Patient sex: F
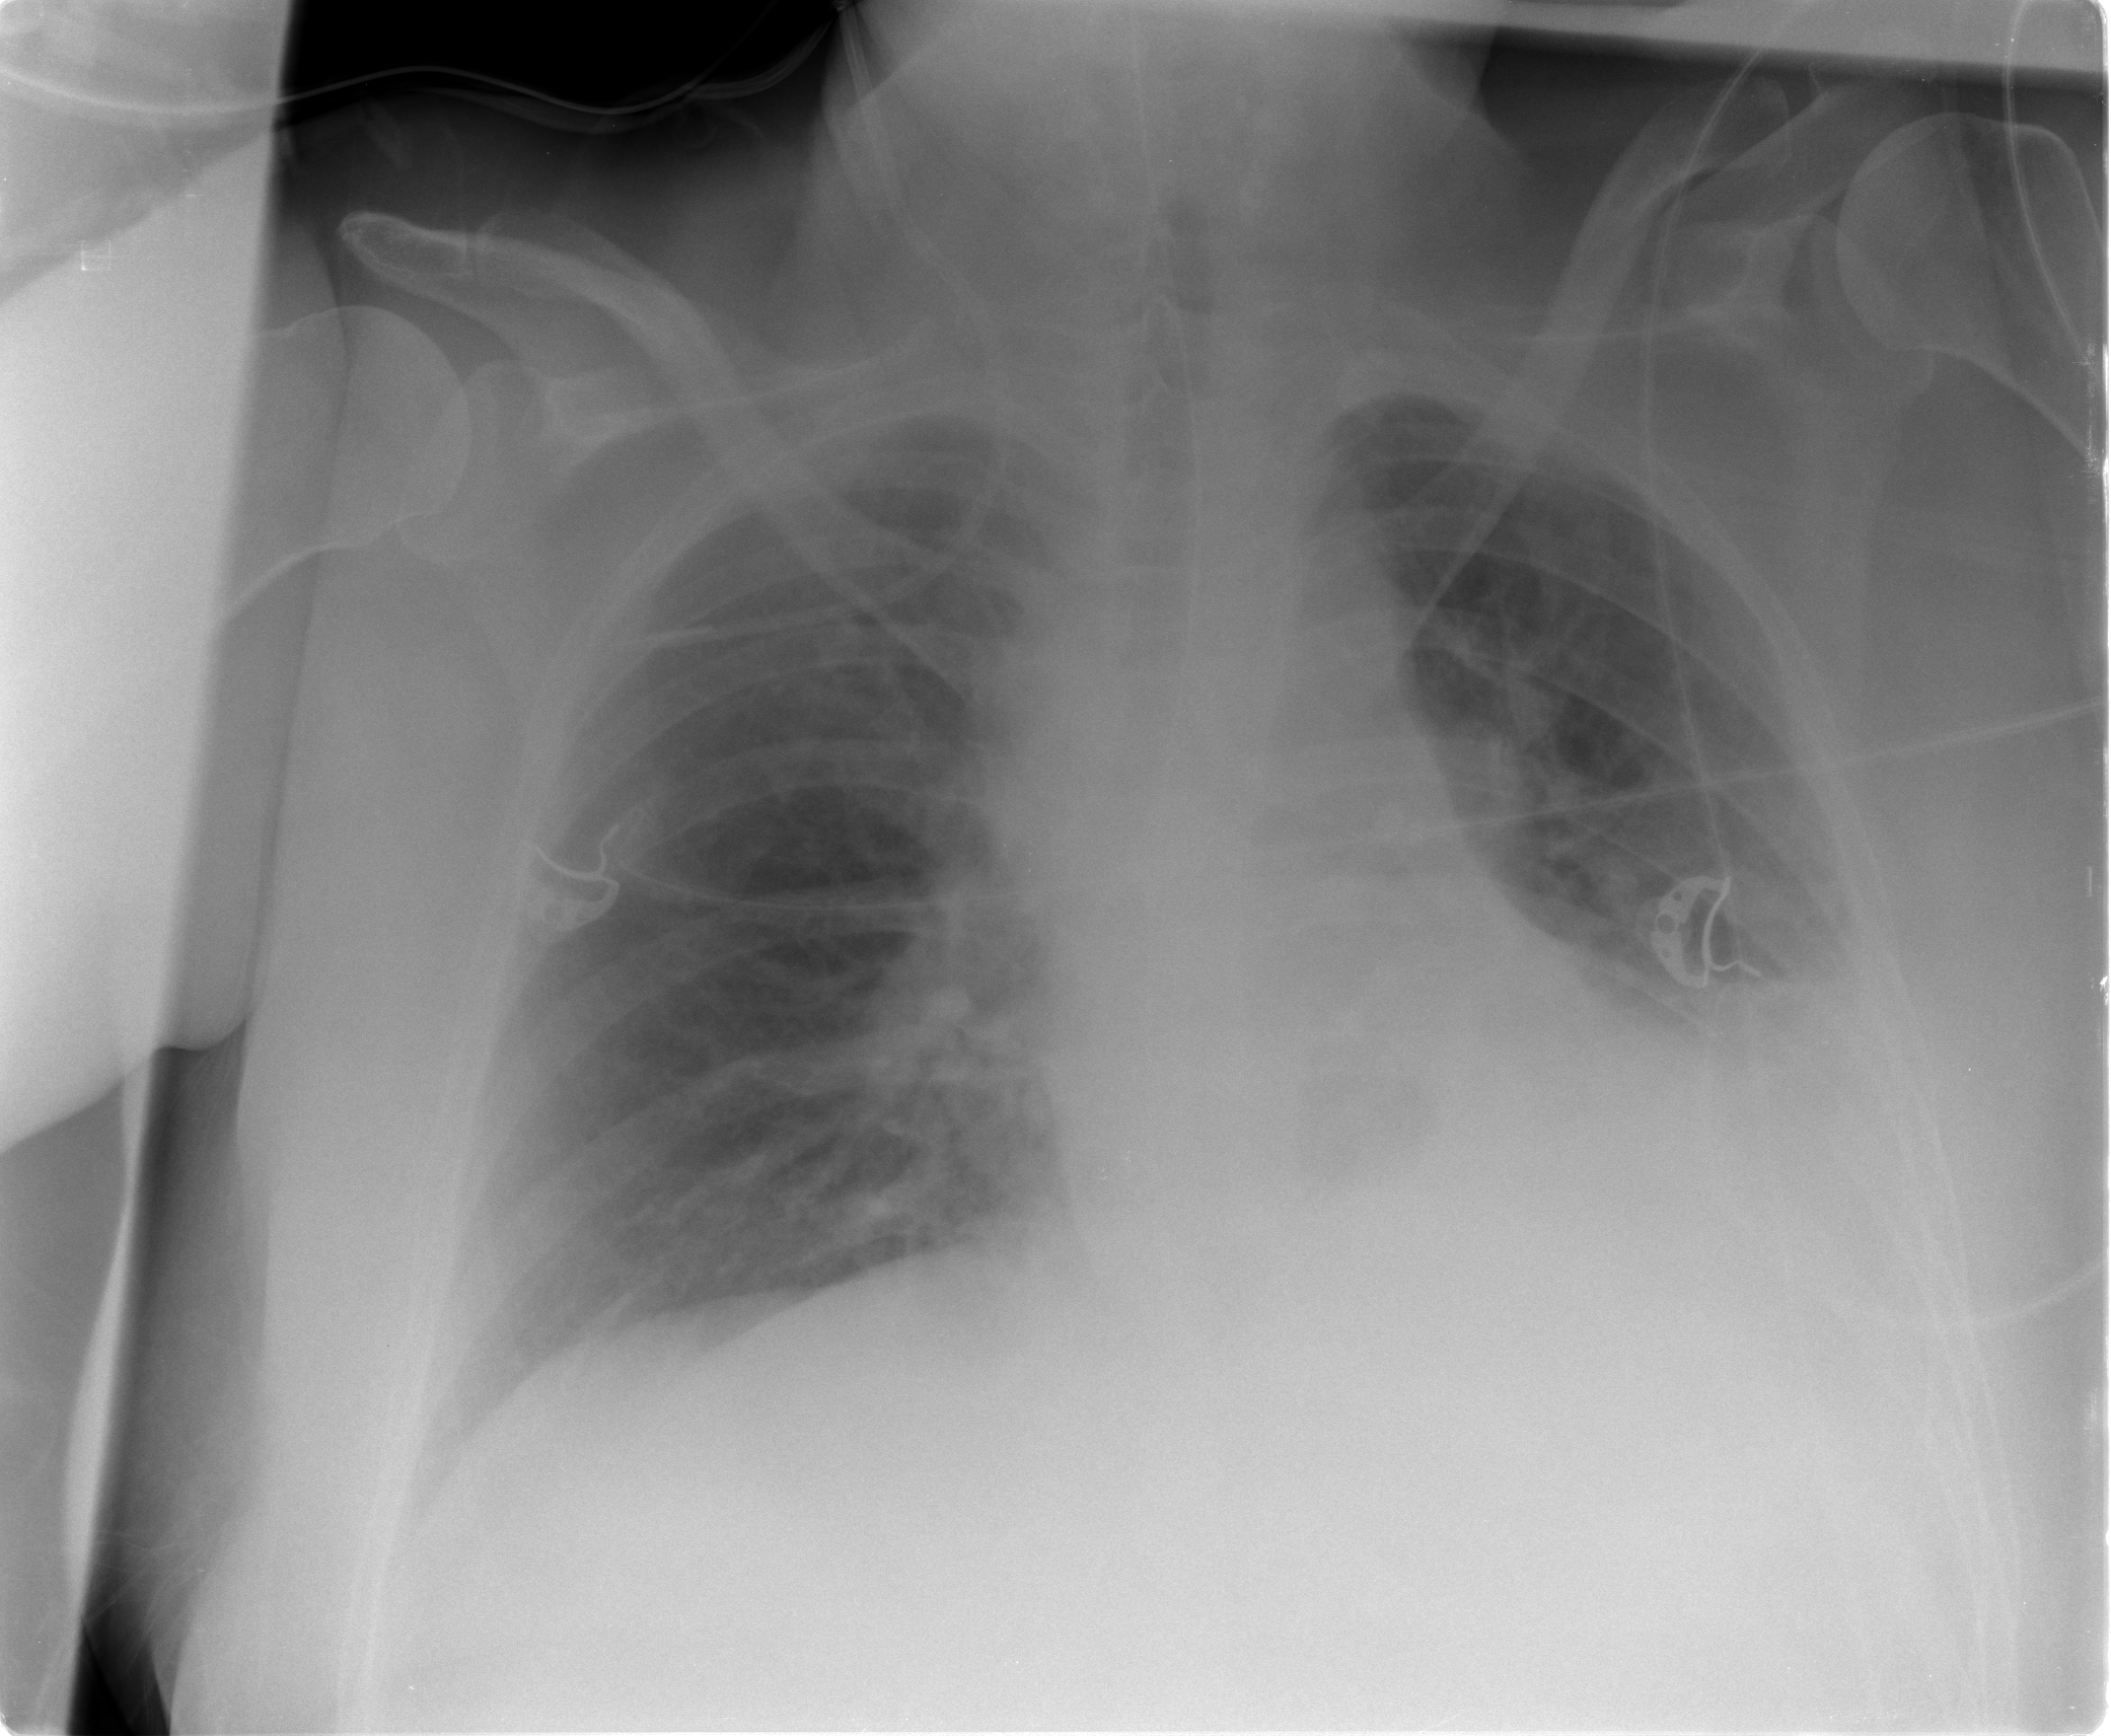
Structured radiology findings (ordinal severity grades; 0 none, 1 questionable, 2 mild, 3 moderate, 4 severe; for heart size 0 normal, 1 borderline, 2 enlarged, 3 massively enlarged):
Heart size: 0
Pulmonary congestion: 2
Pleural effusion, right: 1
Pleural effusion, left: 2
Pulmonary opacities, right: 0
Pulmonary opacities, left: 0
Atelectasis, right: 0
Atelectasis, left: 2